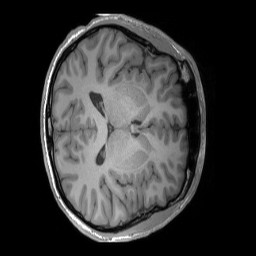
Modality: T1w
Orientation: axial
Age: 29
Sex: male